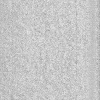
Atmospheric dust classification: dusty